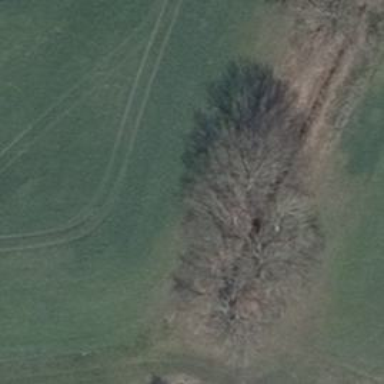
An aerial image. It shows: Row of deciduous broadleaved trees.